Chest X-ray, AP view. Patient: 50 years old, sex M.
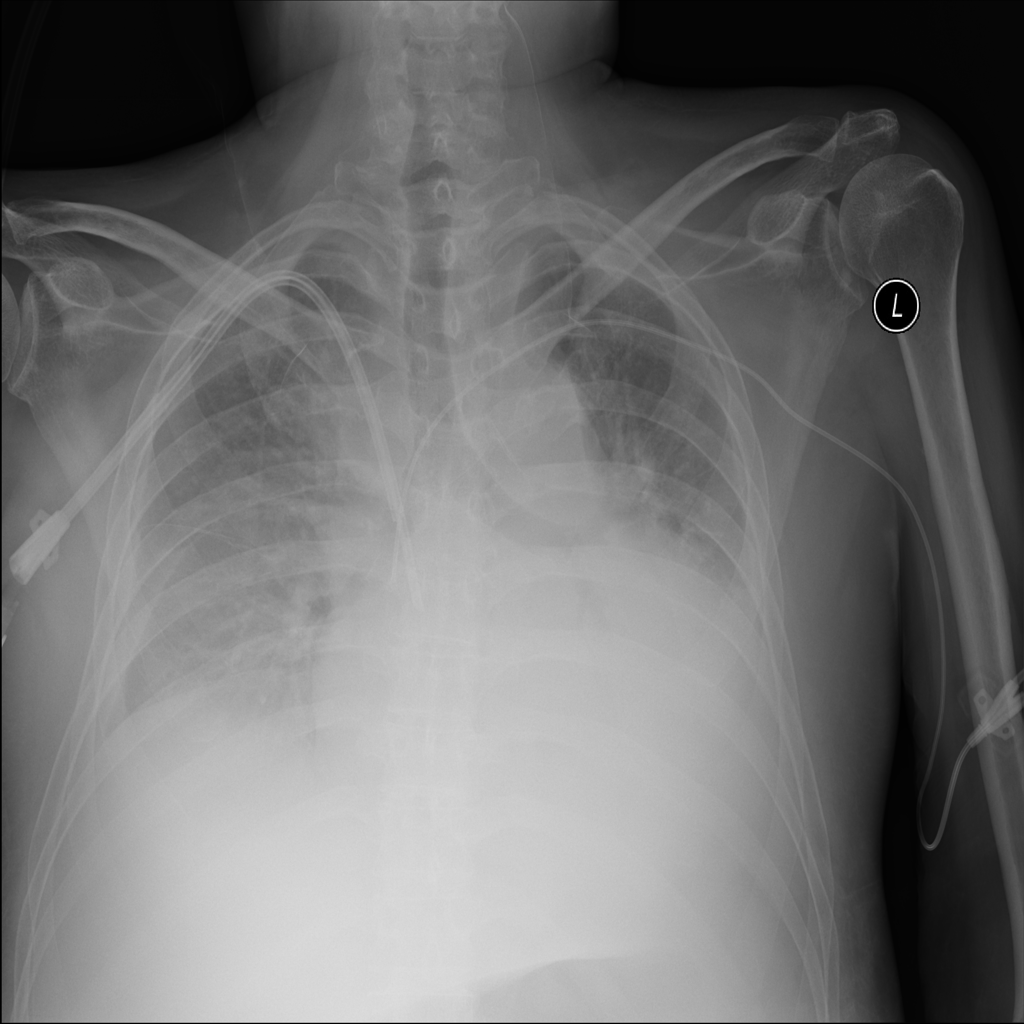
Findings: No Finding